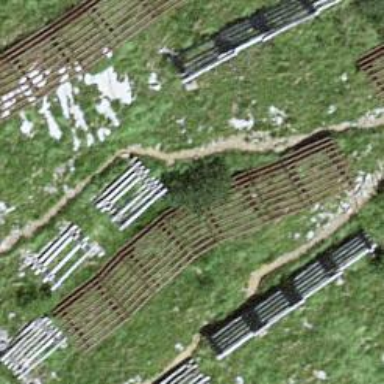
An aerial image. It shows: Avalanche protection barrier made by humans.